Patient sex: M
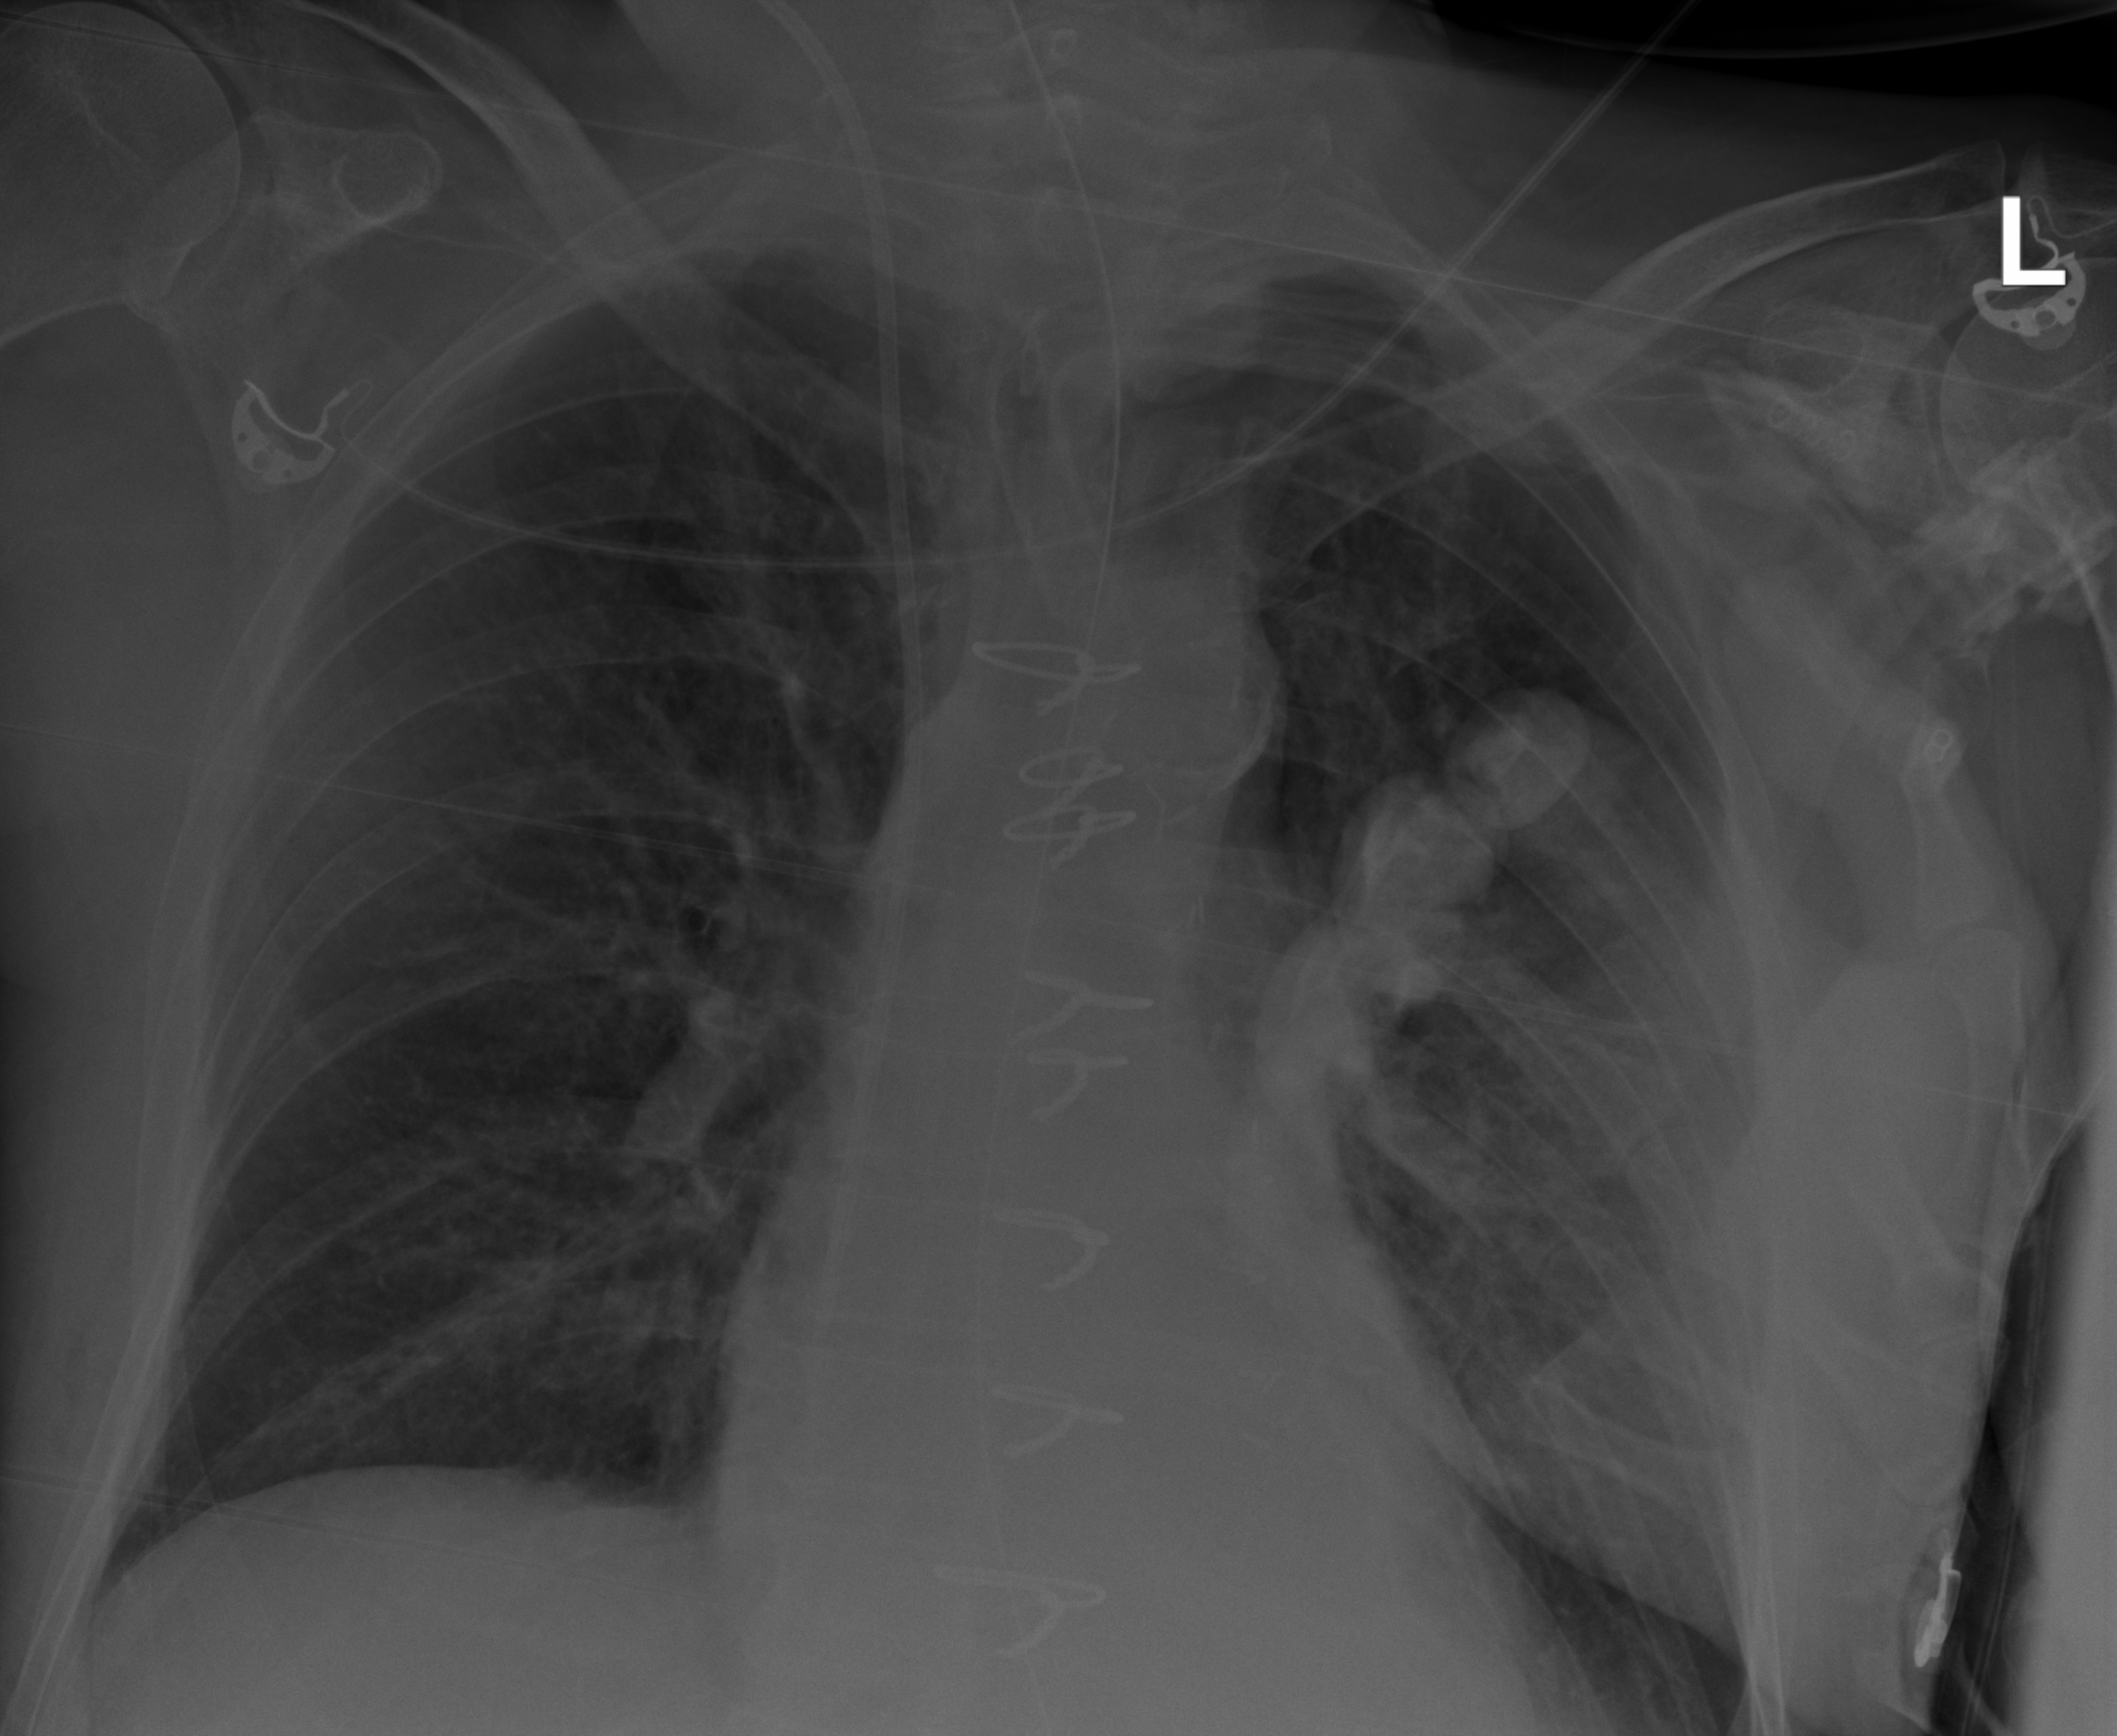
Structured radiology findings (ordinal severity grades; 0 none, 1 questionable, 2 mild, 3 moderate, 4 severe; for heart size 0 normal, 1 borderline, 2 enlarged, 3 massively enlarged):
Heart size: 1
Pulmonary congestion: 2
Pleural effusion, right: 0
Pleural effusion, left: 0
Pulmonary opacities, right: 0
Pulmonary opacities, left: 2
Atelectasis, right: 2
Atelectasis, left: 2